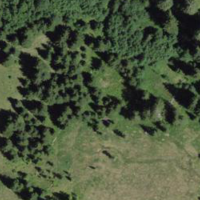
EUNIS habitat code: 26
Species observed at this site:
Vaccinium vitis-idaea